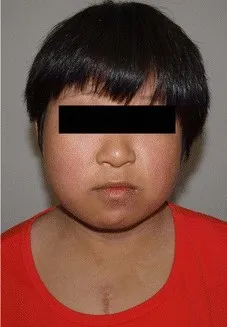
The clinical features of the patient. A; Frontal view of the patient, showing facial asymmetry, high prominent forehead, small eyes, ocular hypertelorism with droopy eyelids, epicanthal folds, flat nasal bridge, thin upper lip, short neck, and broad thorax.
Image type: medical_photograph (oral_photograph)